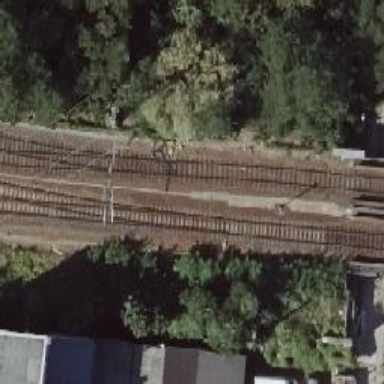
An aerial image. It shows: Railway switch with the turnout pointing to the right.